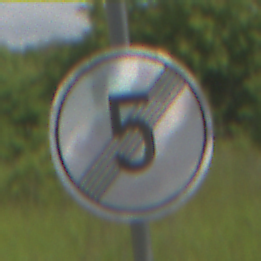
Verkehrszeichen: EndeGeschwindigkeit5
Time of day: Midday
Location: Outdoor (RoadRail)
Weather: PartlyCloudy
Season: NotSpecified
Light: Natural